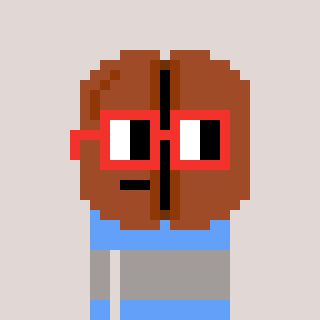
a pixel art character with square red glasses, a coffeebean-shaped head and a blue-colored body on a warm background